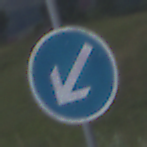
Verkehrszeichen: VorgeschriebeneVorbeifahrtLinks
Umgebung: Outdoor, Nature
Tageszeit: SunriseSunset
Wetter: PartlyCloudy
Licht: Natural
Jahreszeit: NotSpecified
Kontrast: LowContrast